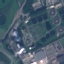
Land use / land cover: Industrial